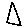
Label: triangle